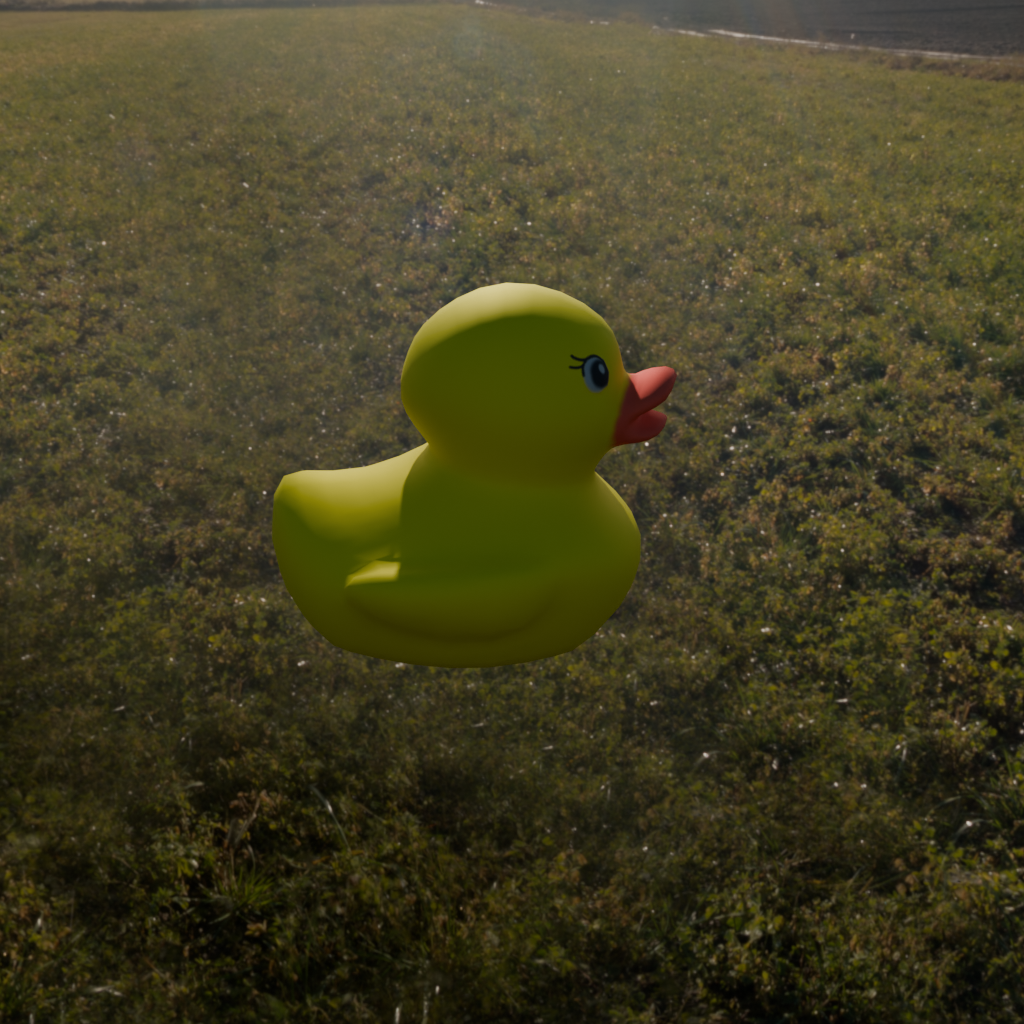
an image of a yellow rubber duck seen from <right> in a green field illuminated by the sun with a clear sky.